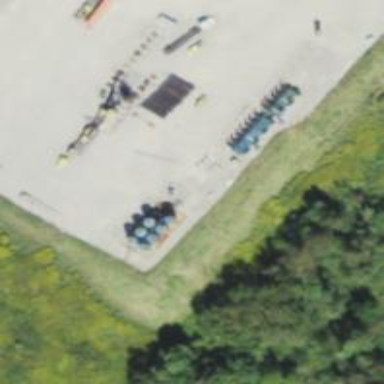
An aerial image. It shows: Storage tank that is man-made.